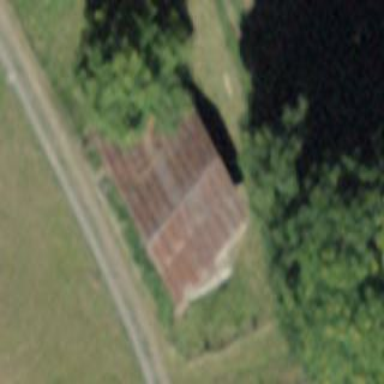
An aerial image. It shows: Barn.